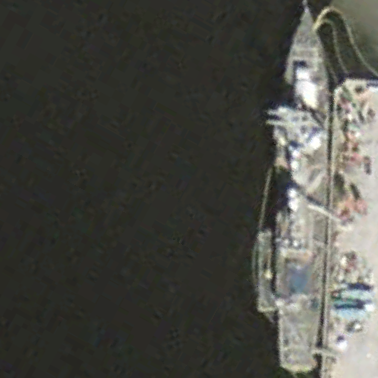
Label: destroyer